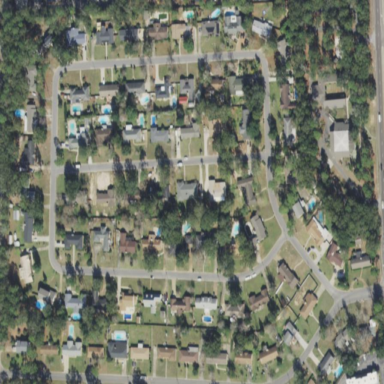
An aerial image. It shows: Residential area consisting of single-family homes.